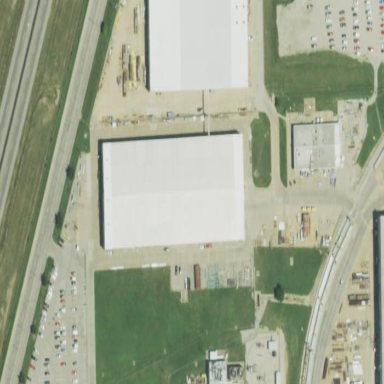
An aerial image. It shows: Manufacturing building.